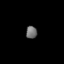
Tissue: lung
Cell type: Epithelial cells
Senescence score: 0.1769
Nuclear area (px): 138
Mean DAPI intensity: 108.79